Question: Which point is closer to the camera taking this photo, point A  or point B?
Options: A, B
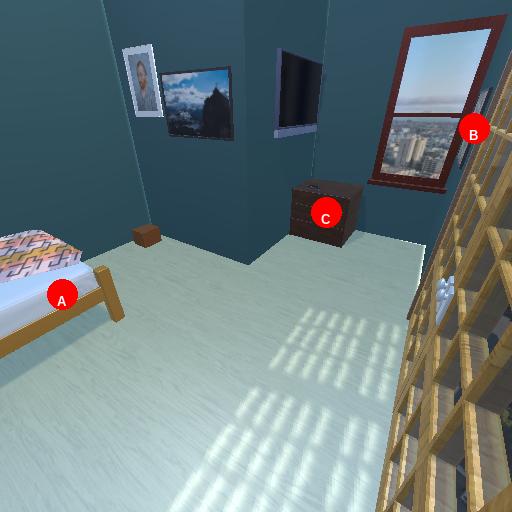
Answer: A